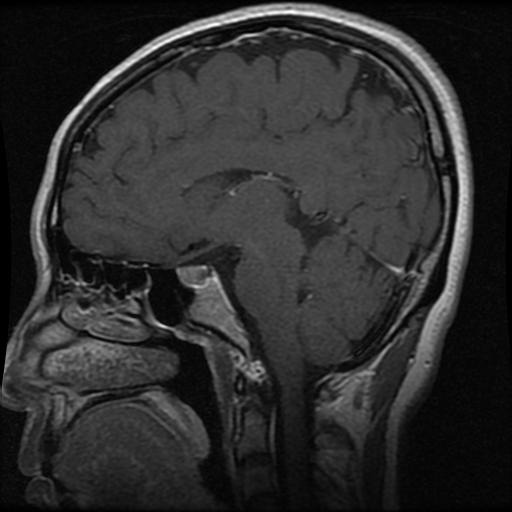
Label: pituitary